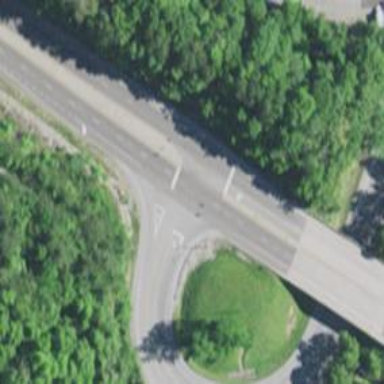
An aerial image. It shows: Trunk highway.